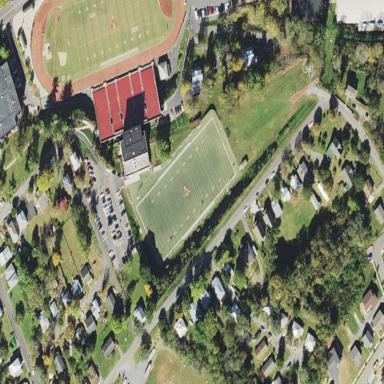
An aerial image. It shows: American football pitch with artificial turf surface for leisure land.